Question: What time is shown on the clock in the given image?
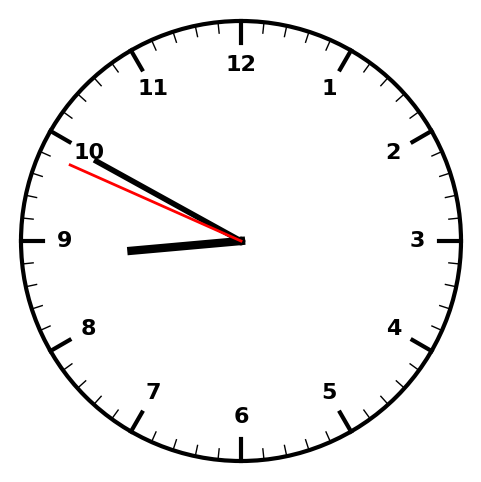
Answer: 08:49:49